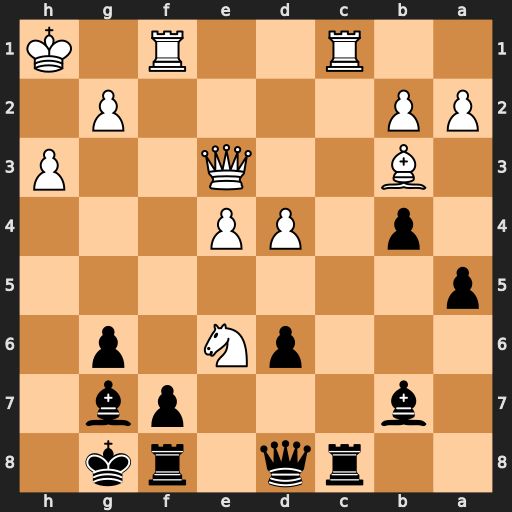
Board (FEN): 2rq1rk1/1b3pb1/3pN1p1/p7/1p1PP3/1B2Q2P/PP4P1/2R2R1K
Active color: b
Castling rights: -
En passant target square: -
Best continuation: Rxc1 Nxd8 Rxf1+ Kh2 Rxd8